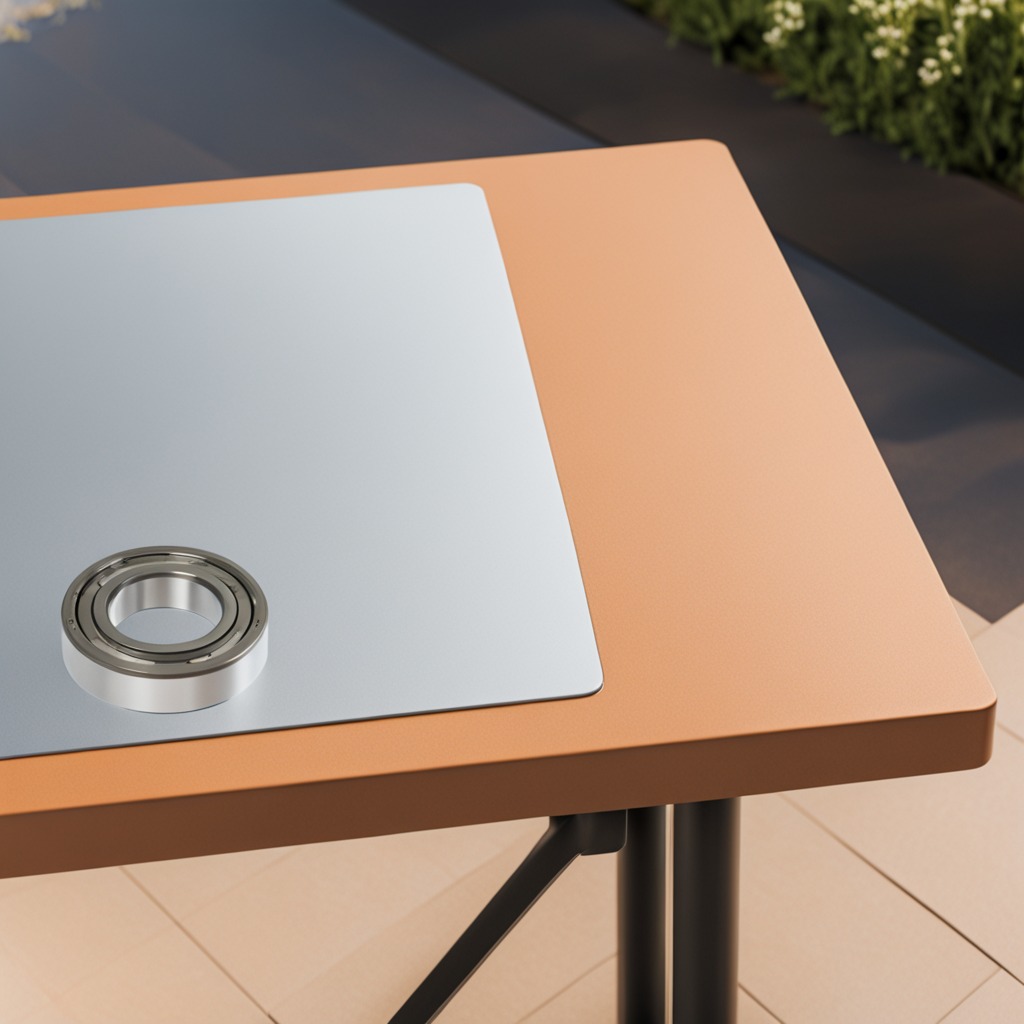
A metal ball bearing is lying on the table.